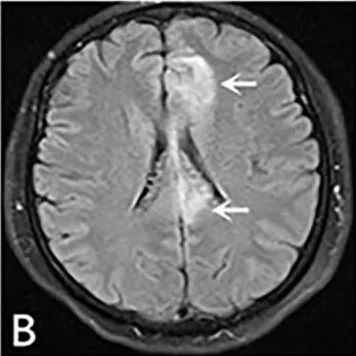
MRI, MRA and visuospatial and executing skills of the dominant hand results of a patient with alien hand syndrome. MRI: (A-D) Sagittal T2WI scan, axial T2 FLAIR, DWI, and ADC scans show cytotoxic edema in the left frontal lobe and the body of the corpus callosum.
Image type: radiology (mri)